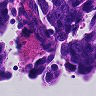
Metastatic tissue present: yes